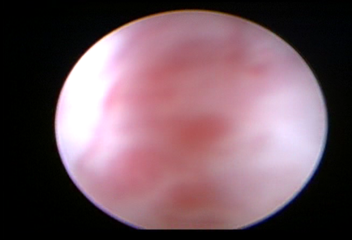
Modality: WLC
Class: Normal mucosa
Bladder cancer association: No